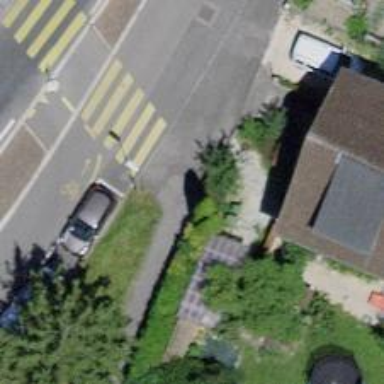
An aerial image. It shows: Asphalt cycleway.